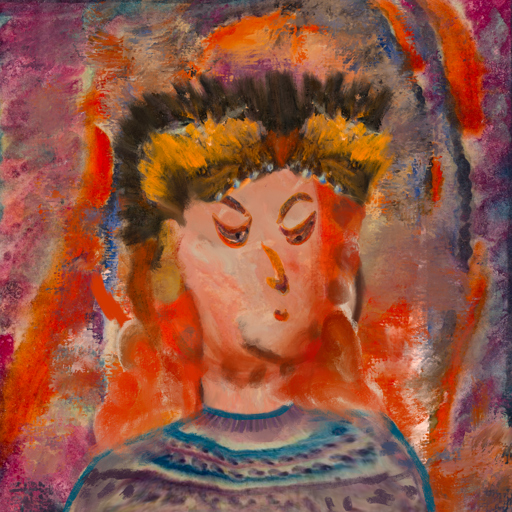
Background: Experience, Head And Neck Side: Roy_Bahadur, Face Side: Hypocrite, Bust: HillGirl, Hair Side: Rupkatha, Head Accessory: Gypsy_Queen, Second Necklace: Blank, Necklace: Blank, Baby: Blank